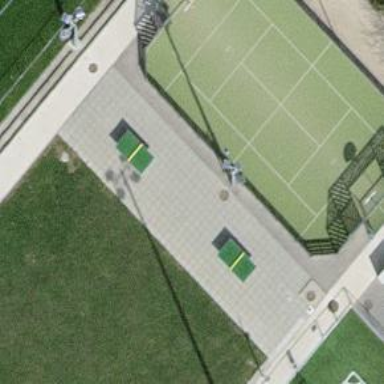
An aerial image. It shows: Pitch for leisure activities.